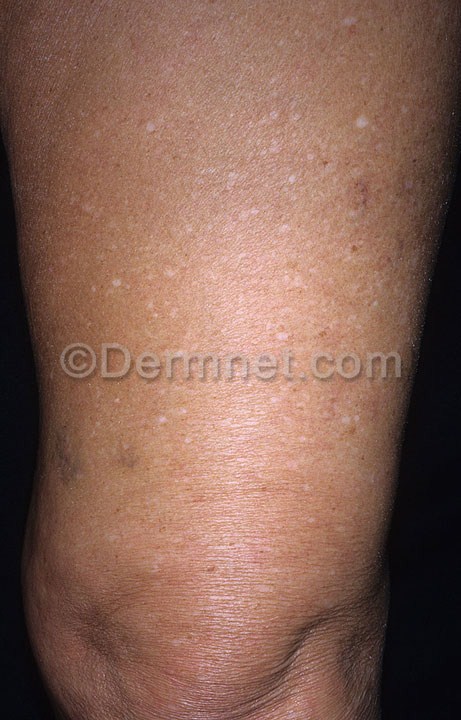
Disease: Light Diseases and Disorders of Pigmentation